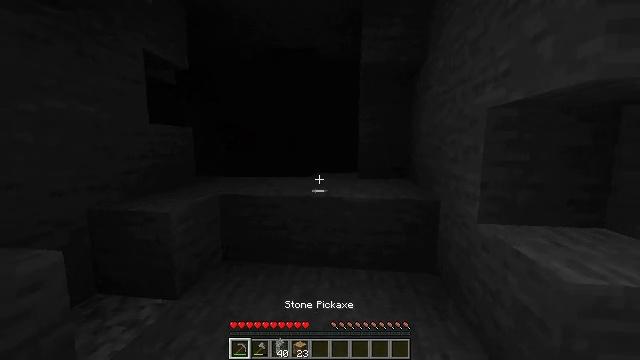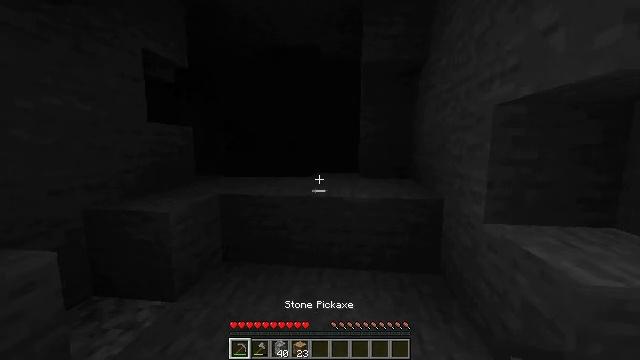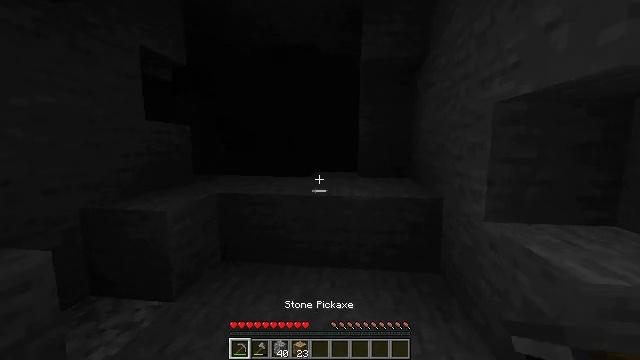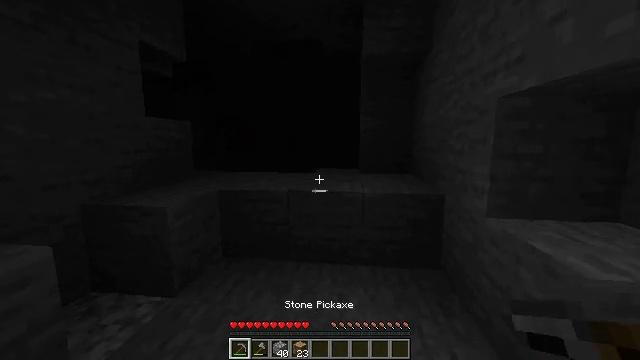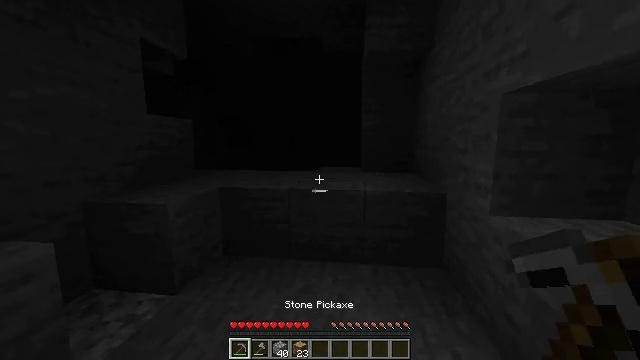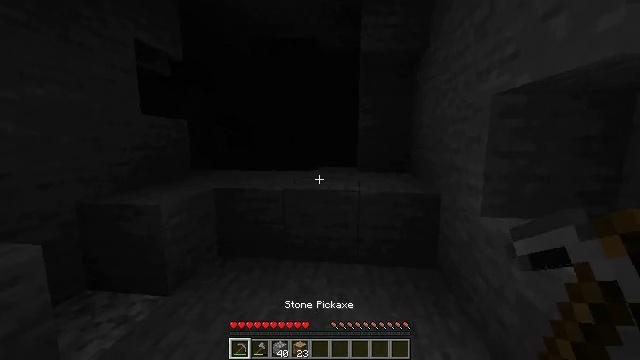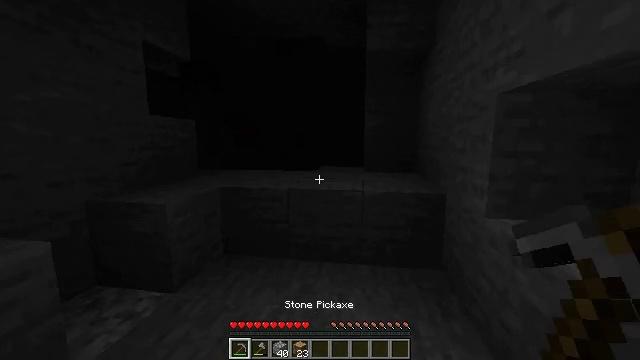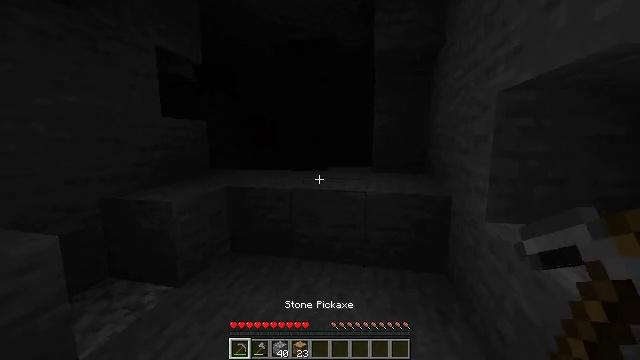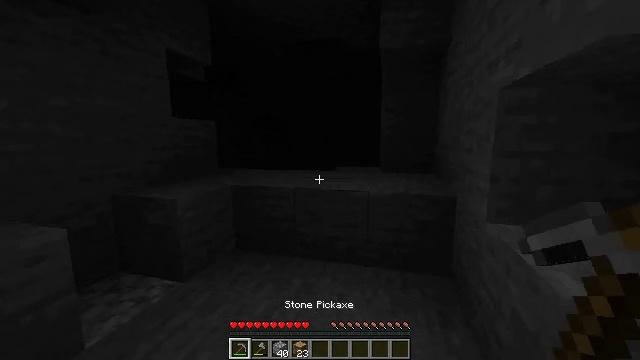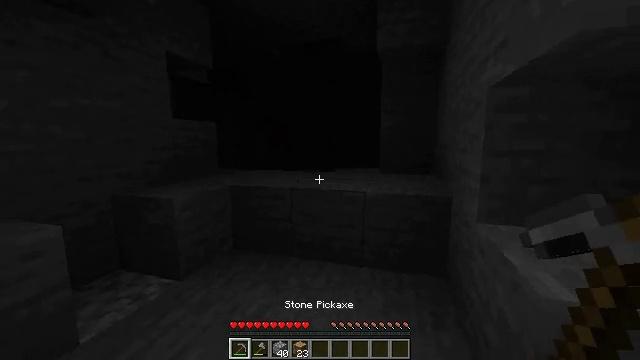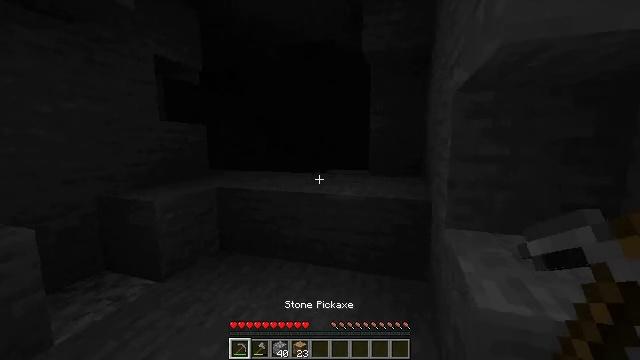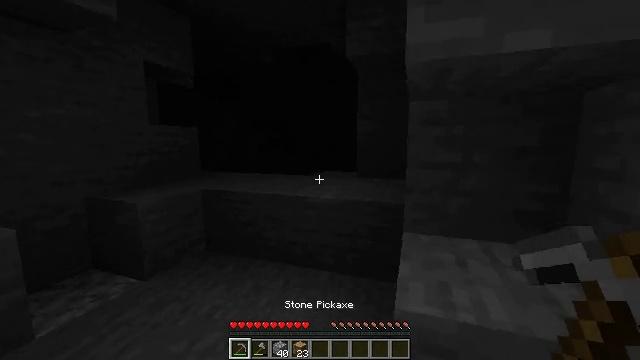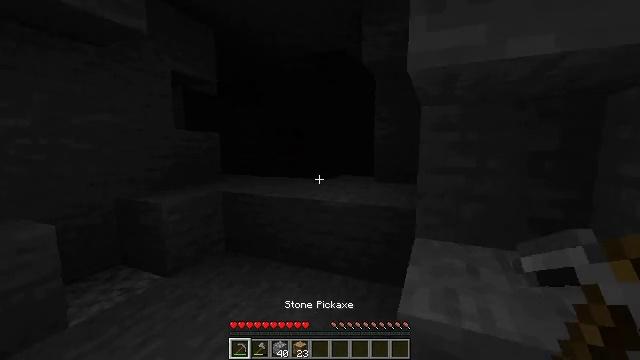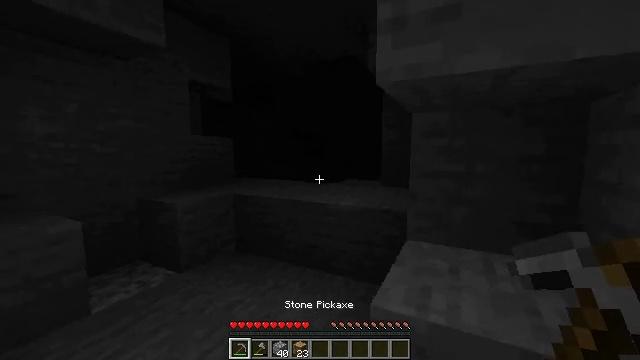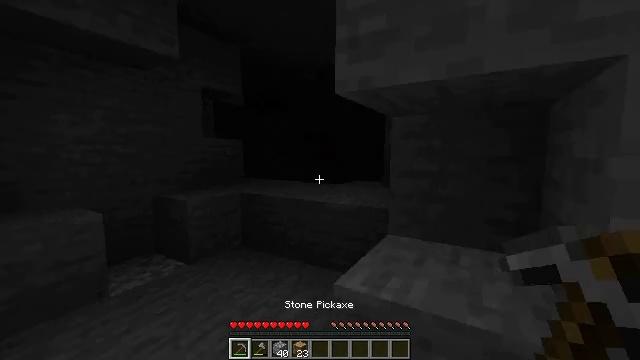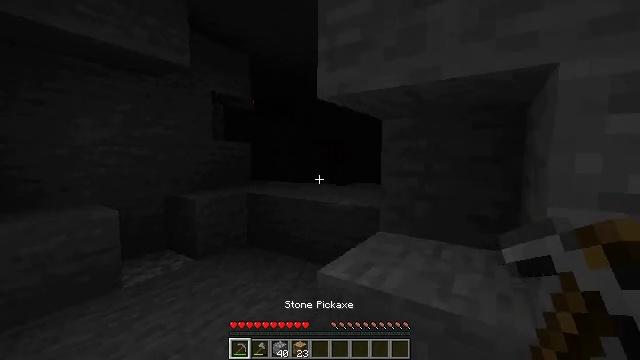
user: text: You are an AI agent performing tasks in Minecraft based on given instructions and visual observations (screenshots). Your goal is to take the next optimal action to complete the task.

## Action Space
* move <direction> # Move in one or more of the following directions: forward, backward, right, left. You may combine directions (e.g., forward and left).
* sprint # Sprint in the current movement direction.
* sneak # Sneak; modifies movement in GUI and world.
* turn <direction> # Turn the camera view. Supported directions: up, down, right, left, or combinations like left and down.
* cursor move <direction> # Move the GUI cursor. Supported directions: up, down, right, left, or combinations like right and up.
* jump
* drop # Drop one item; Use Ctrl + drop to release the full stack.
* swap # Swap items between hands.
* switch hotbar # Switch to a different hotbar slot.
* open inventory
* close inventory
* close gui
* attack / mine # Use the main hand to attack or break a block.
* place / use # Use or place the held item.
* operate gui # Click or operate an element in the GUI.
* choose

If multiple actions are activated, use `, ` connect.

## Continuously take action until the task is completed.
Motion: motion action
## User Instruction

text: Mine oak leaves.
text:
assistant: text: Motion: no_op
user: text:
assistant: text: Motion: no_op
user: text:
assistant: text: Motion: no_op
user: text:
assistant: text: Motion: no_op
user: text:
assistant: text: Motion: move right
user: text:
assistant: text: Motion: move right, turn left
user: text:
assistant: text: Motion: move right, turn left
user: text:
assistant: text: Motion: move right, turn left
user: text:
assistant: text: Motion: move right, turn left
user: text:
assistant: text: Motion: move right
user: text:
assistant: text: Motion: move back and move right, turn left
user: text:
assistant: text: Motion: move back and move right, turn left
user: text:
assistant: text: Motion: move back and move right, turn left
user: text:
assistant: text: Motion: move back and move right, turn left
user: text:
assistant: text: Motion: move back and move right, turn left
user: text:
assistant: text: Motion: move back and move right, turn left
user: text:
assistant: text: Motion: move back and move right
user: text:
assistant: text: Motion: move back and move right
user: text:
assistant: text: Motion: move back
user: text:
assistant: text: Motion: move back
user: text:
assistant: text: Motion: no_op
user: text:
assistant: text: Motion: no_op
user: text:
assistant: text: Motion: no_op
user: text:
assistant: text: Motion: turn right and up
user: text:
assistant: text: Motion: turn right
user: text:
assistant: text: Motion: turn right
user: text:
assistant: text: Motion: turn right
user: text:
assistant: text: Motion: turn right
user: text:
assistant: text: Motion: no_op
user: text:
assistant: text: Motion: no_op